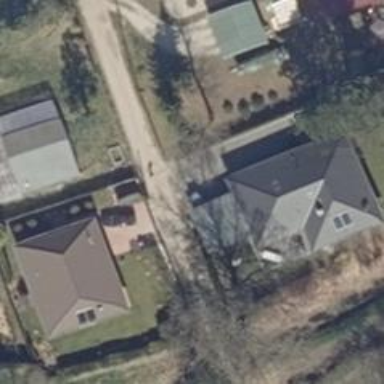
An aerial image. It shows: Residential road with compacted surface.